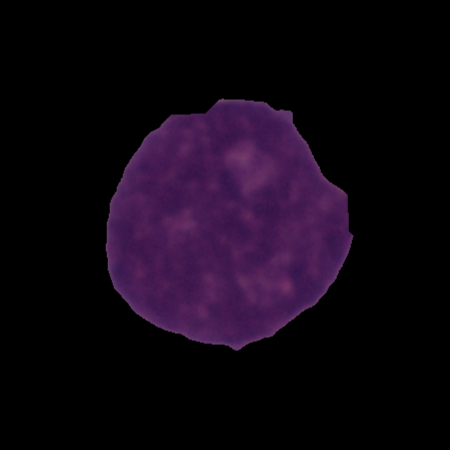
Label: cancer